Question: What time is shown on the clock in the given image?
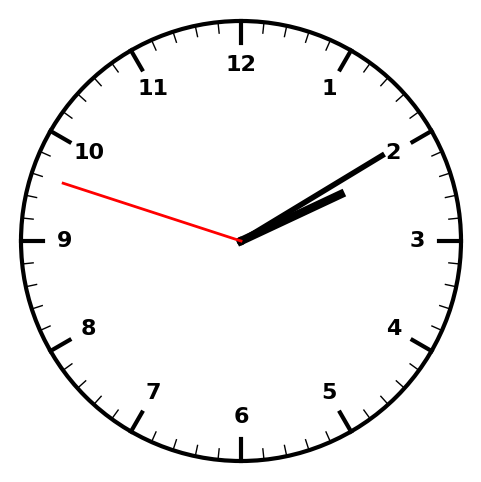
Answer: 02:09:48